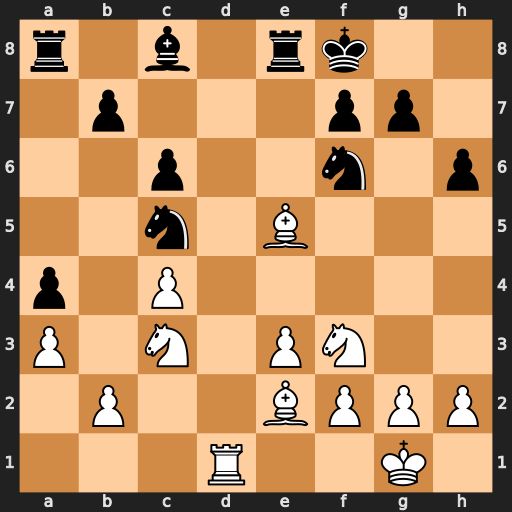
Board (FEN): r1b1rk2/1p3pp1/2p2n1p/2n1B3/p1P5/P1N1PN2/1P2BPPP/3R2K1
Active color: w
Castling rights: -
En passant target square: -
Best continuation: Bd6+ Kg8 Bxc5